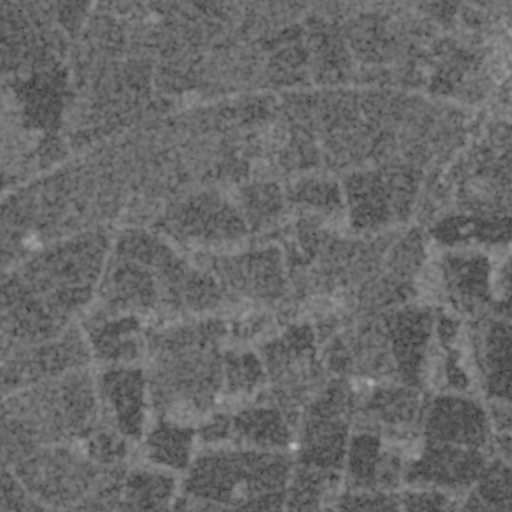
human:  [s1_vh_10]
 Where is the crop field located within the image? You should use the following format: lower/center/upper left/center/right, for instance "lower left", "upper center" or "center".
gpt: The crop field is located in the center right of the image.
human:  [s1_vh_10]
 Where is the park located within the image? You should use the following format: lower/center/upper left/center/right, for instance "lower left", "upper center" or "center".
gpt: The park is located in the center of the image.
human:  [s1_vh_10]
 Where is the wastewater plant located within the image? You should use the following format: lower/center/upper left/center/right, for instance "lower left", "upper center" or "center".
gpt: The wastewater plant is located in the lower left of the image.
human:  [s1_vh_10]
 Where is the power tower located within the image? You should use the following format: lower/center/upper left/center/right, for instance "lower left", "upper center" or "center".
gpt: There is no power tower in the image.

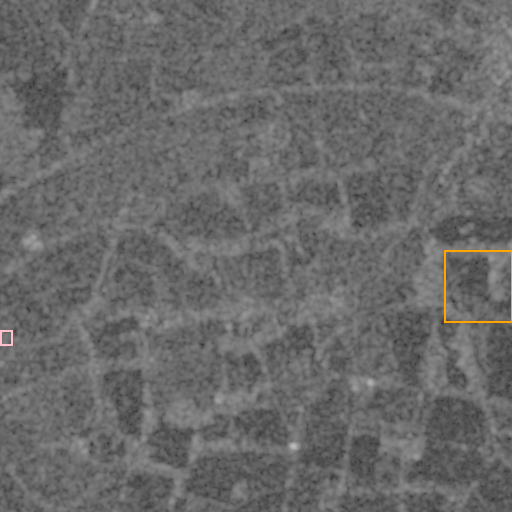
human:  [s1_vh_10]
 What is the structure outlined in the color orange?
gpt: The structure outlined in orange is a crop field.
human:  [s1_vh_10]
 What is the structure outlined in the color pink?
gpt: The structure outlined in pink is a wastewater plant.
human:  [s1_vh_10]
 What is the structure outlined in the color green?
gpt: There is no green outline.